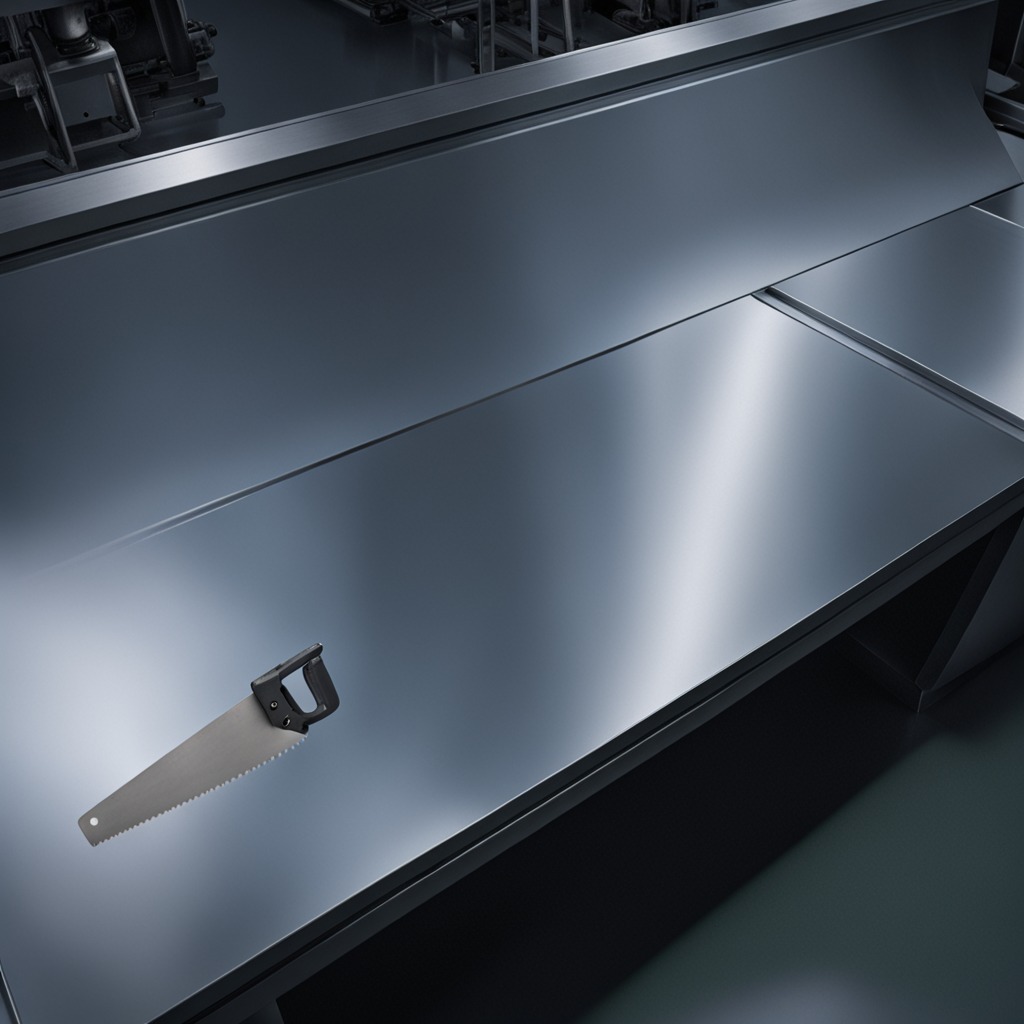
A metal saw is lying on a clean empty table in the evening soft directional lighting on the tabletop realistic grain studio-quality clarity centered framing